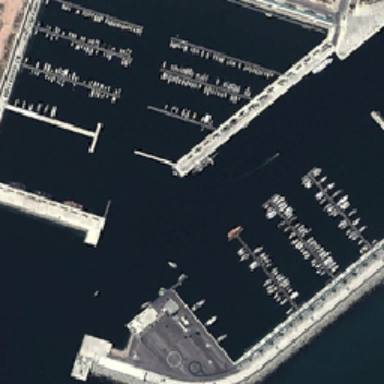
Port of white building .